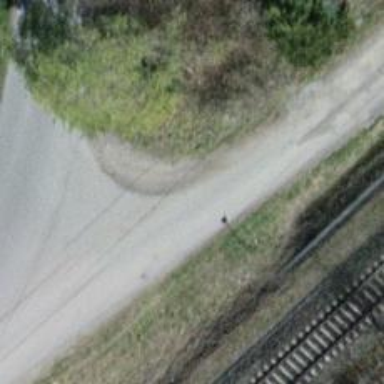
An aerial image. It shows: Asphalt track with grade1 surface.